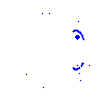
Particle: pion